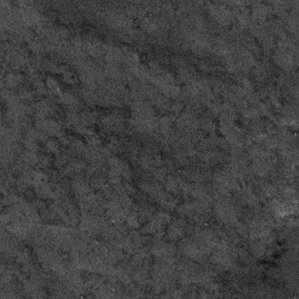
Label: frost